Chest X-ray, PA view. Patient: 55 years old, sex M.
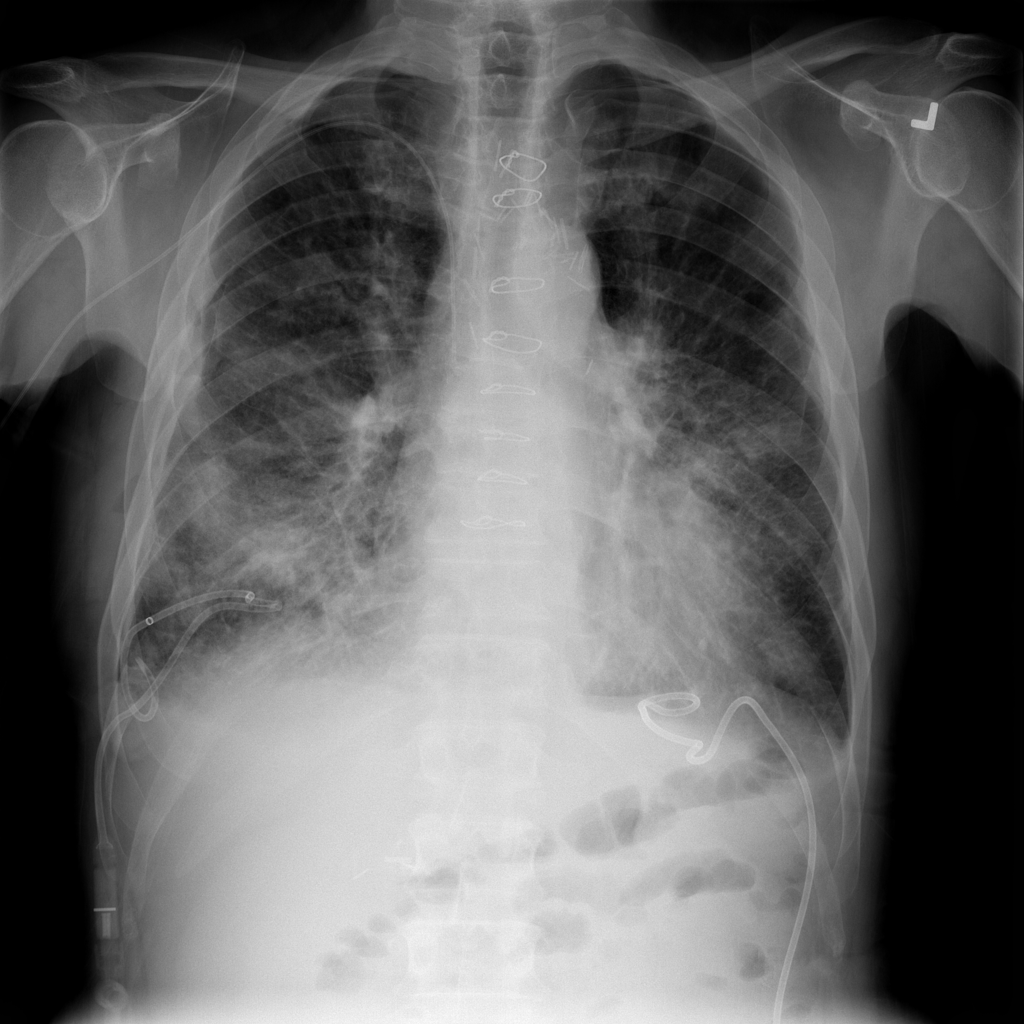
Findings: Effusion, Infiltration